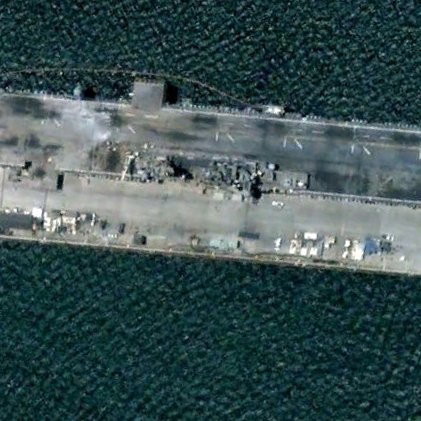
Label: assault